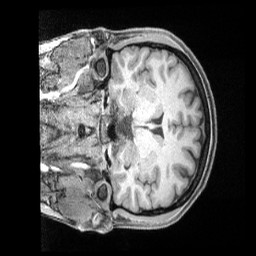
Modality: T1w
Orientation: coronal
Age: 34
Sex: female
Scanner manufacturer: siemens
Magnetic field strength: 3 T
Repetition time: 2 s
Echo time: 0.00211 s